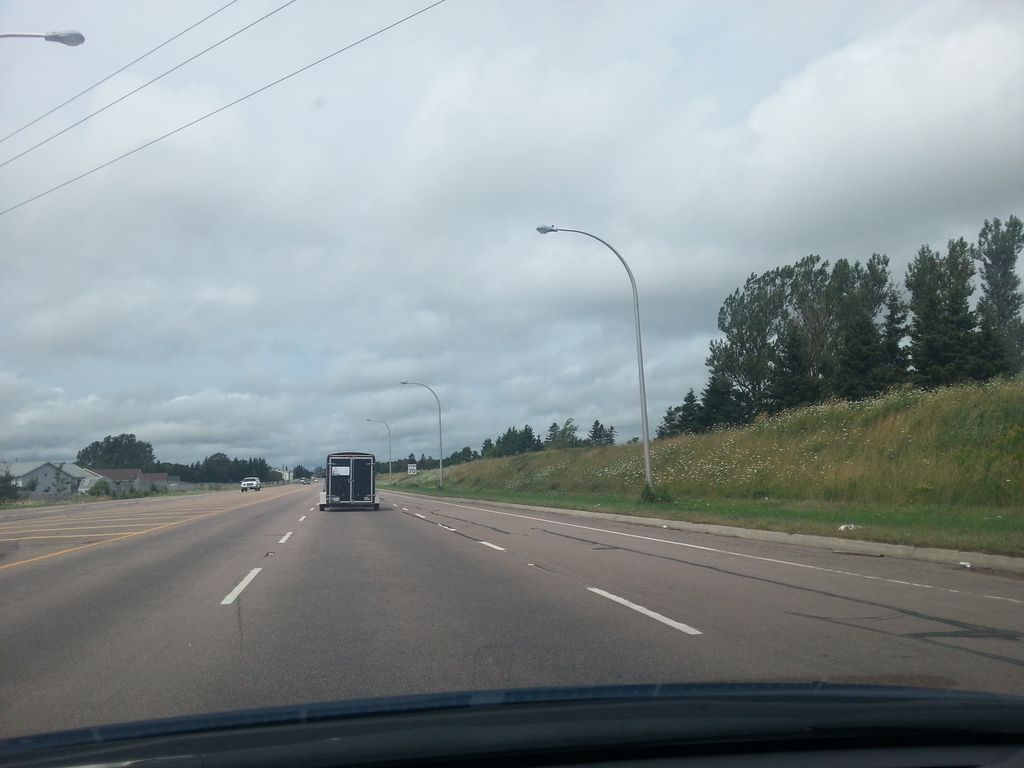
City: charlottetown